Question: I'm trying to build CNN network for MRI data from tcia dataset.
However, transferring DICOM format to nifti format is not working after using dicom2nifti.
The coding did worked, but did not gave a file.
Is this is because of the data format from tcia dataset that ends with .tcia?
Thanks a lot. Below is the data format and the code I used for dicom2n<URL>
[
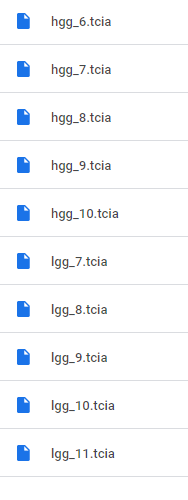
Answer: the .tcia file extension stands for "The Cancer Imaging Archive", and is essentially a collection of hyperlinks
You will need to use the TCIA downloader client ("NBIA Retriever") to get the actual DICOM files you want.
You can download it using the following guide:
<URL>
Once installed, a simple double-click on a .tcia file should open the NBIA retriever client.